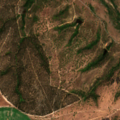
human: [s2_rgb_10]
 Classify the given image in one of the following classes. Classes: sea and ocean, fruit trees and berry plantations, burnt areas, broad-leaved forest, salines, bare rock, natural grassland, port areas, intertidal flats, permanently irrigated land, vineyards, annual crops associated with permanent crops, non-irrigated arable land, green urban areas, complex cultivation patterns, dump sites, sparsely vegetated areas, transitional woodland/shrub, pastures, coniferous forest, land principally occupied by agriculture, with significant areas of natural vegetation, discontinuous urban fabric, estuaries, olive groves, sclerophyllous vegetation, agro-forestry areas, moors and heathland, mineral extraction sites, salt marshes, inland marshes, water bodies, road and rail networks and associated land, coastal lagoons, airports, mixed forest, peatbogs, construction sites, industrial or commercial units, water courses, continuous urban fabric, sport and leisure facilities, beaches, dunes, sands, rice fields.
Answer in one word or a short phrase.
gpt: non-irrigated arable land, permanently irrigated land, agro-forestry areas, broad-leaved forest, transitional woodland/shrub